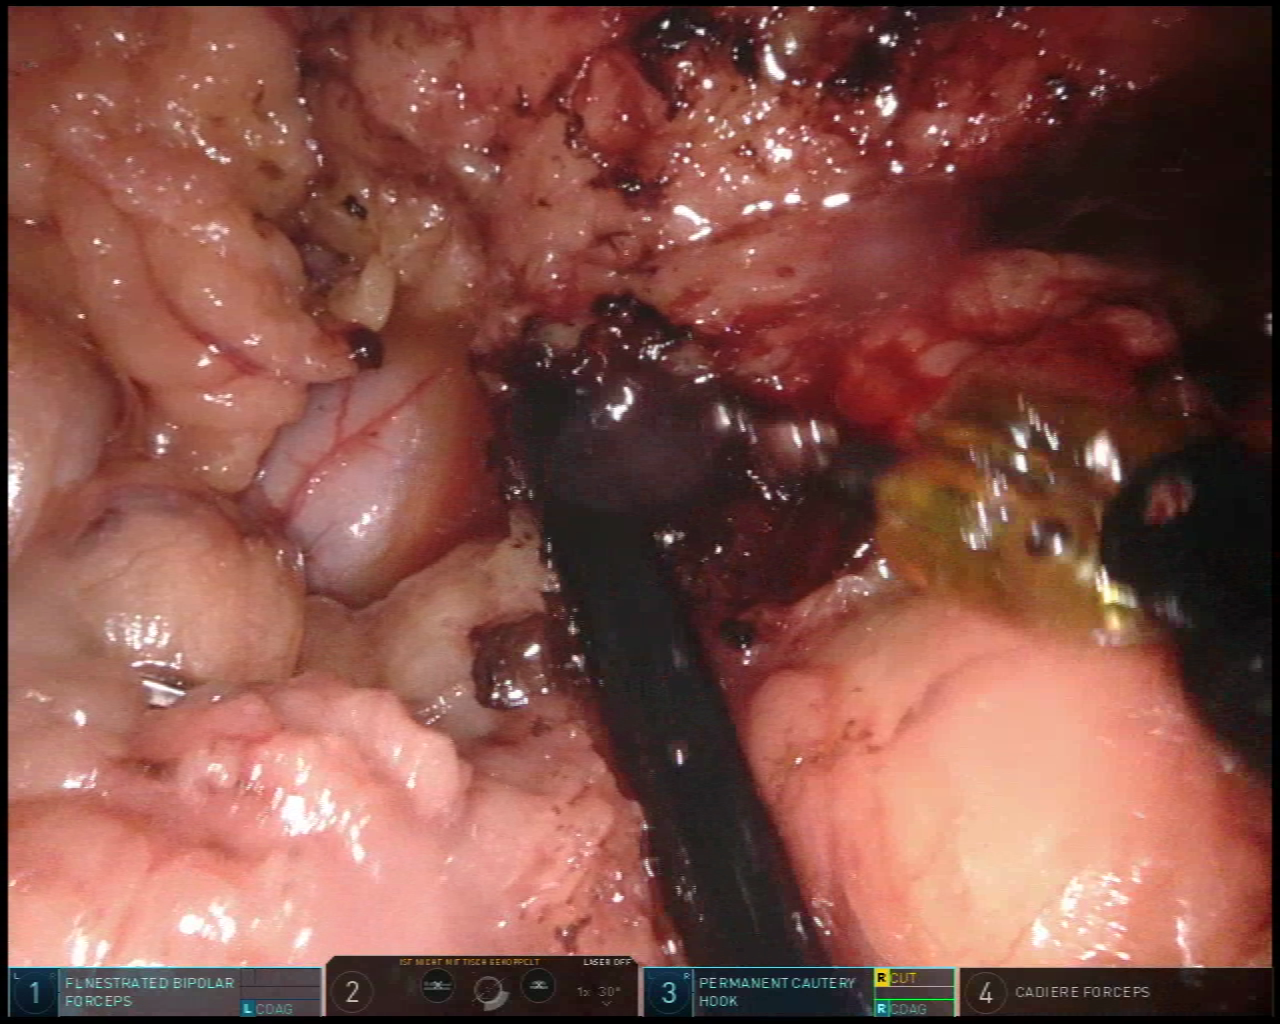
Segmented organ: stomach
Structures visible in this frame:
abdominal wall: no
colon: no
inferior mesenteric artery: no
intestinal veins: no
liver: no
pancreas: no
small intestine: no
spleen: no
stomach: yes
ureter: no
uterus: no
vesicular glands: no